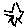
Label: star